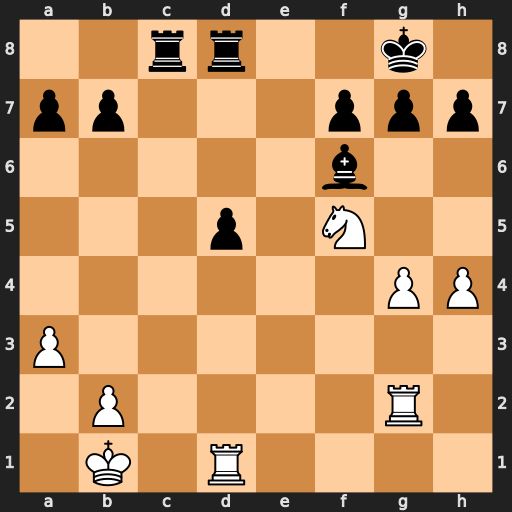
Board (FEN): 2rr2k1/pp3ppp/5b2/3p1N2/6PP/P7/1P4R1/1K1R4
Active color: w
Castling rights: -
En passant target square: -
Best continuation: g5 Be5 Ne7+ Kf8 Nxc8